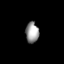
Tissue: lung
Cell type: Epithelial cells
Senescence score: 0.5908
Nuclear area (px): 267
Mean DAPI intensity: 153.918